Aerial crown-view tile of a tropical tree (Barro Colorado Island, Panama), acquired 20250715:
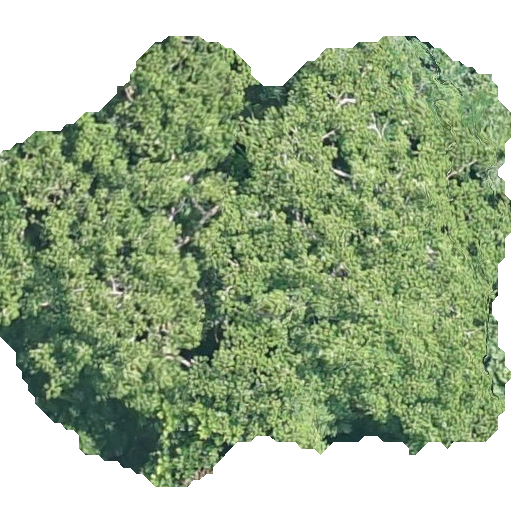
Species: Sterculia apetala
GBIF accepted scientific name: Sterculia apetala
Crown area: 280.336 m²